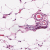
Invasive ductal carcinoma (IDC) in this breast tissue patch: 0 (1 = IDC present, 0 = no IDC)